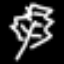
Label: leaf